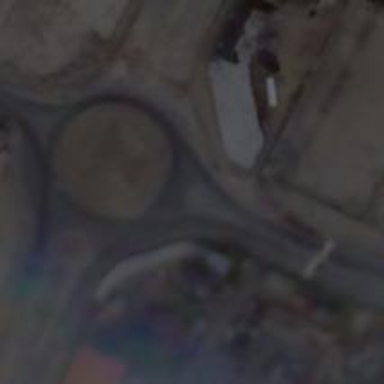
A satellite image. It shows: Secondary road leading to roundabout.